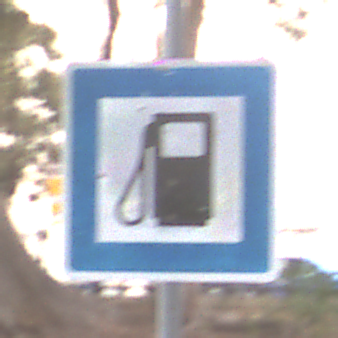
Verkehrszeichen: Tankstelle
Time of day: MorningAfternoon
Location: Outdoor (Suburban)
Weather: PartlyCloudy
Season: NotSpecified
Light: Natural